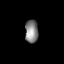
Tissue: lung
Cell type: Myeloid cells
Senescence score: 0.1598
Nuclear area (px): 293
Mean DAPI intensity: 133.481